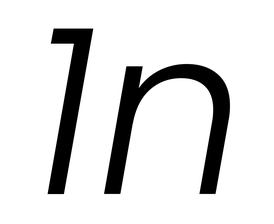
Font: Poppins-LightItalic